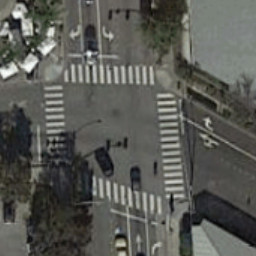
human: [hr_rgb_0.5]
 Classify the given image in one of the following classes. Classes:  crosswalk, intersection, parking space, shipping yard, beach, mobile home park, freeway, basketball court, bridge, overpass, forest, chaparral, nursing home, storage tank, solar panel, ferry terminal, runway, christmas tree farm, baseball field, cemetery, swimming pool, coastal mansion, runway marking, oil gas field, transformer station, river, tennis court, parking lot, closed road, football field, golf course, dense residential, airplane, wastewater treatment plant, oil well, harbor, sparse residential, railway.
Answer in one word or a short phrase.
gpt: crosswalk